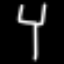
Label: fork